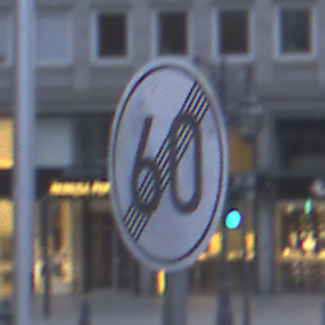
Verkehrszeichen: EndeGeschwindigkeit60
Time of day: SunriseSunset
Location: Outdoor (Urban)
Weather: PartlyCloudy
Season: NotSpecified
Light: Natural